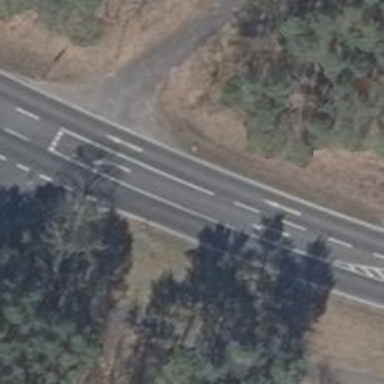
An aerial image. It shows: Secondary road with asphalt surface.